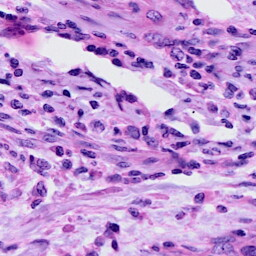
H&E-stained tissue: Cervix